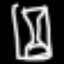
Label: hourglass